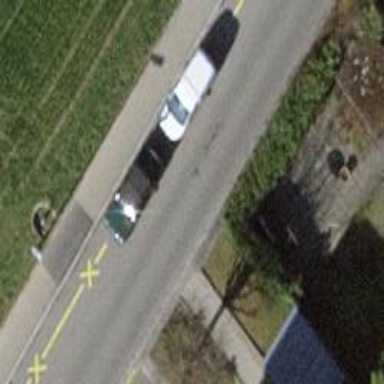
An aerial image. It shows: Parking available on the street side with parallel orientation.